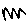
Label: zigzag